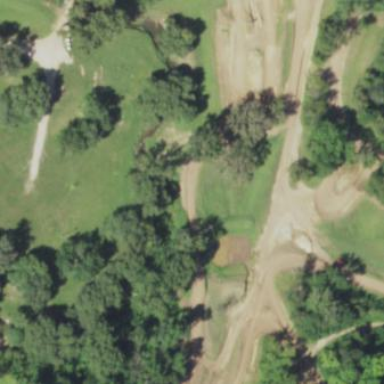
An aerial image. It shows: Motocross raceway.